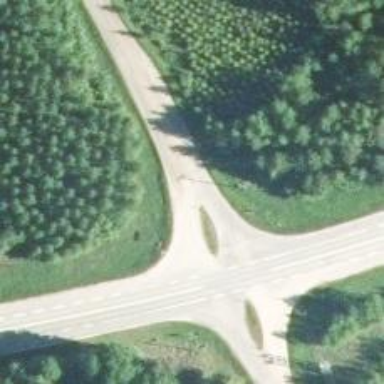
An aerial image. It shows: Tertiary road.